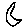
Label: moon